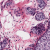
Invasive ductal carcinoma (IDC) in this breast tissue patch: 0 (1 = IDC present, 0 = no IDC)